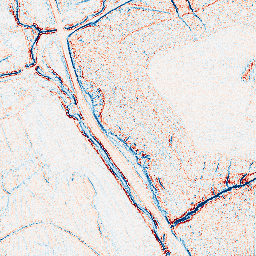
Category: edge_preserving
Decomposition family: bilateral
Decomposition parameters: d: 5
sigma_color: 25
sigma_space: 75
Upsampling method: fft_zeropad
Upsampling parameters: scale: 8
Upsampling scale: 8